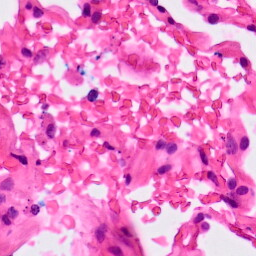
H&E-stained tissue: Lung